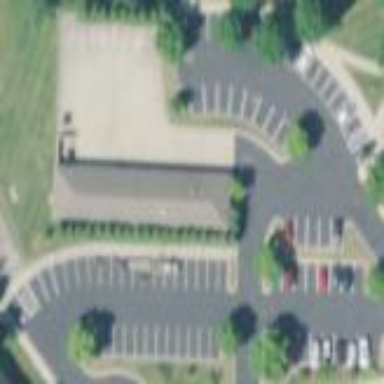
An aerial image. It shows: Parking area.